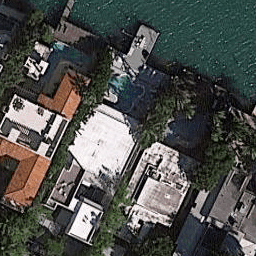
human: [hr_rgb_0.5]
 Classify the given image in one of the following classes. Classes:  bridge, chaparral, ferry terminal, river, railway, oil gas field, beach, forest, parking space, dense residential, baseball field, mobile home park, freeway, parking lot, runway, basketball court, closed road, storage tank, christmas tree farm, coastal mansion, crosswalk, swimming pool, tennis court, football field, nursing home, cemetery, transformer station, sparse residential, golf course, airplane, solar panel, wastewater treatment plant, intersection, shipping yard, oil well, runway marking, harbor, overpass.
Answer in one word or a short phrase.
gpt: coastal mansion